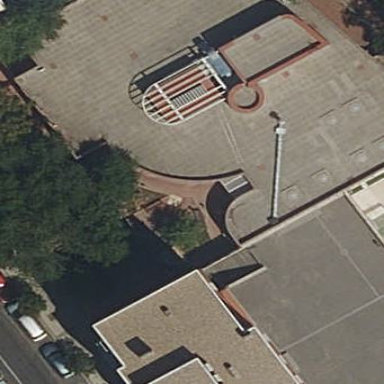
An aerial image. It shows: Community centre building.